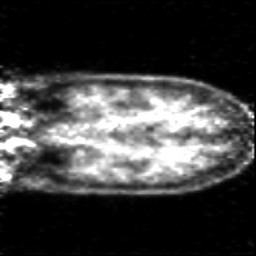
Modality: PET
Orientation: coronal
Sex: male
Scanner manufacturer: siemens